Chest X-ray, AP view. Patient: 35 years old, sex M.
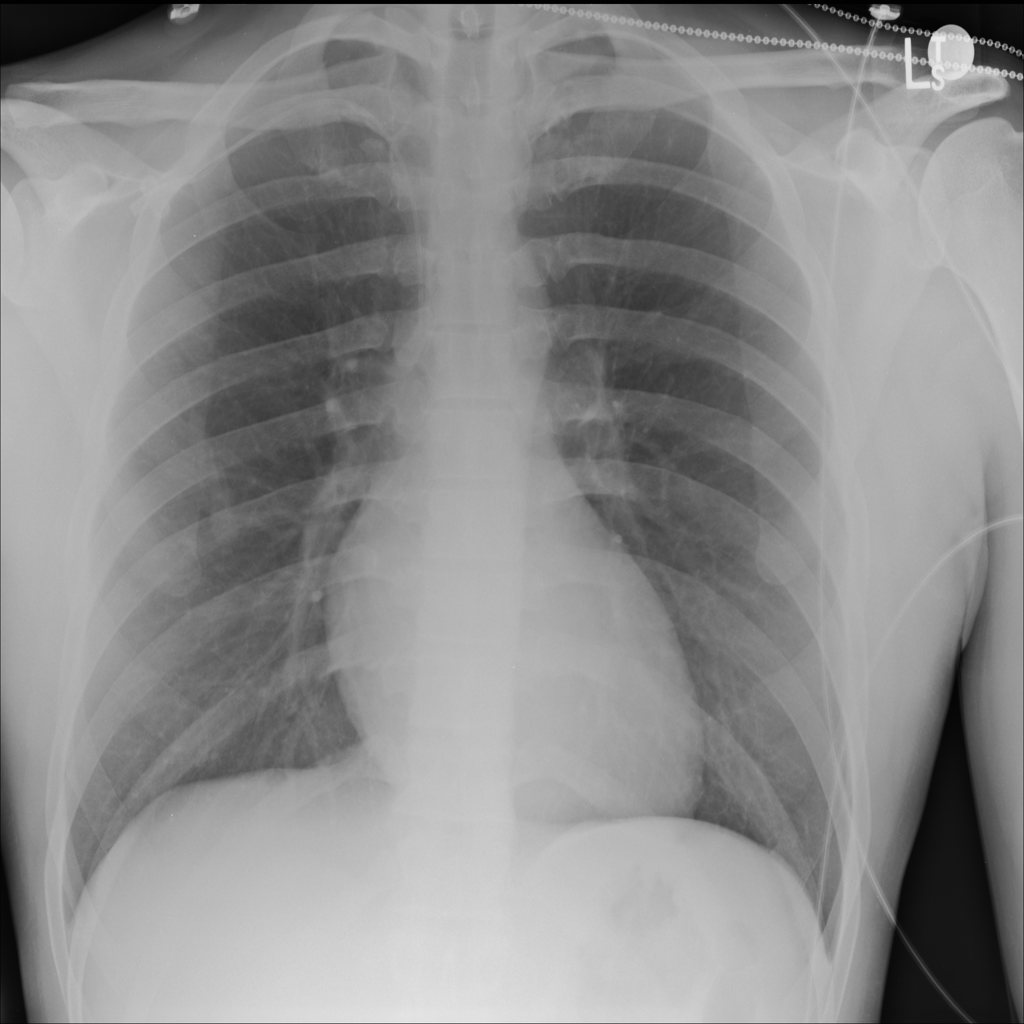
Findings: No Finding